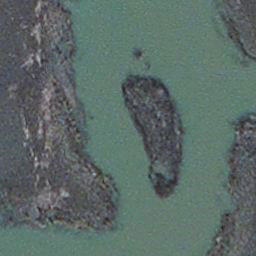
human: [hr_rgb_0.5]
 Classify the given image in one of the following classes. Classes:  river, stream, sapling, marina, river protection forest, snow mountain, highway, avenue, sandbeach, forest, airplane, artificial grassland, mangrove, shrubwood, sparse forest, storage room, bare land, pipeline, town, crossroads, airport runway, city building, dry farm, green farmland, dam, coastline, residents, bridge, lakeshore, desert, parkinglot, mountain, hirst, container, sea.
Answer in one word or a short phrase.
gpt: stream